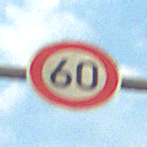
Verkehrszeichen: Geschwindigkeit60
Umgebung: Outdoor, Suburban
Tageszeit: SunriseSunset
Wetter: PartlyCloudy
Licht: Natural
Jahreszeit: NotSpecified
Kontrast: MediumContrast